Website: macys
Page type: customer-info-address
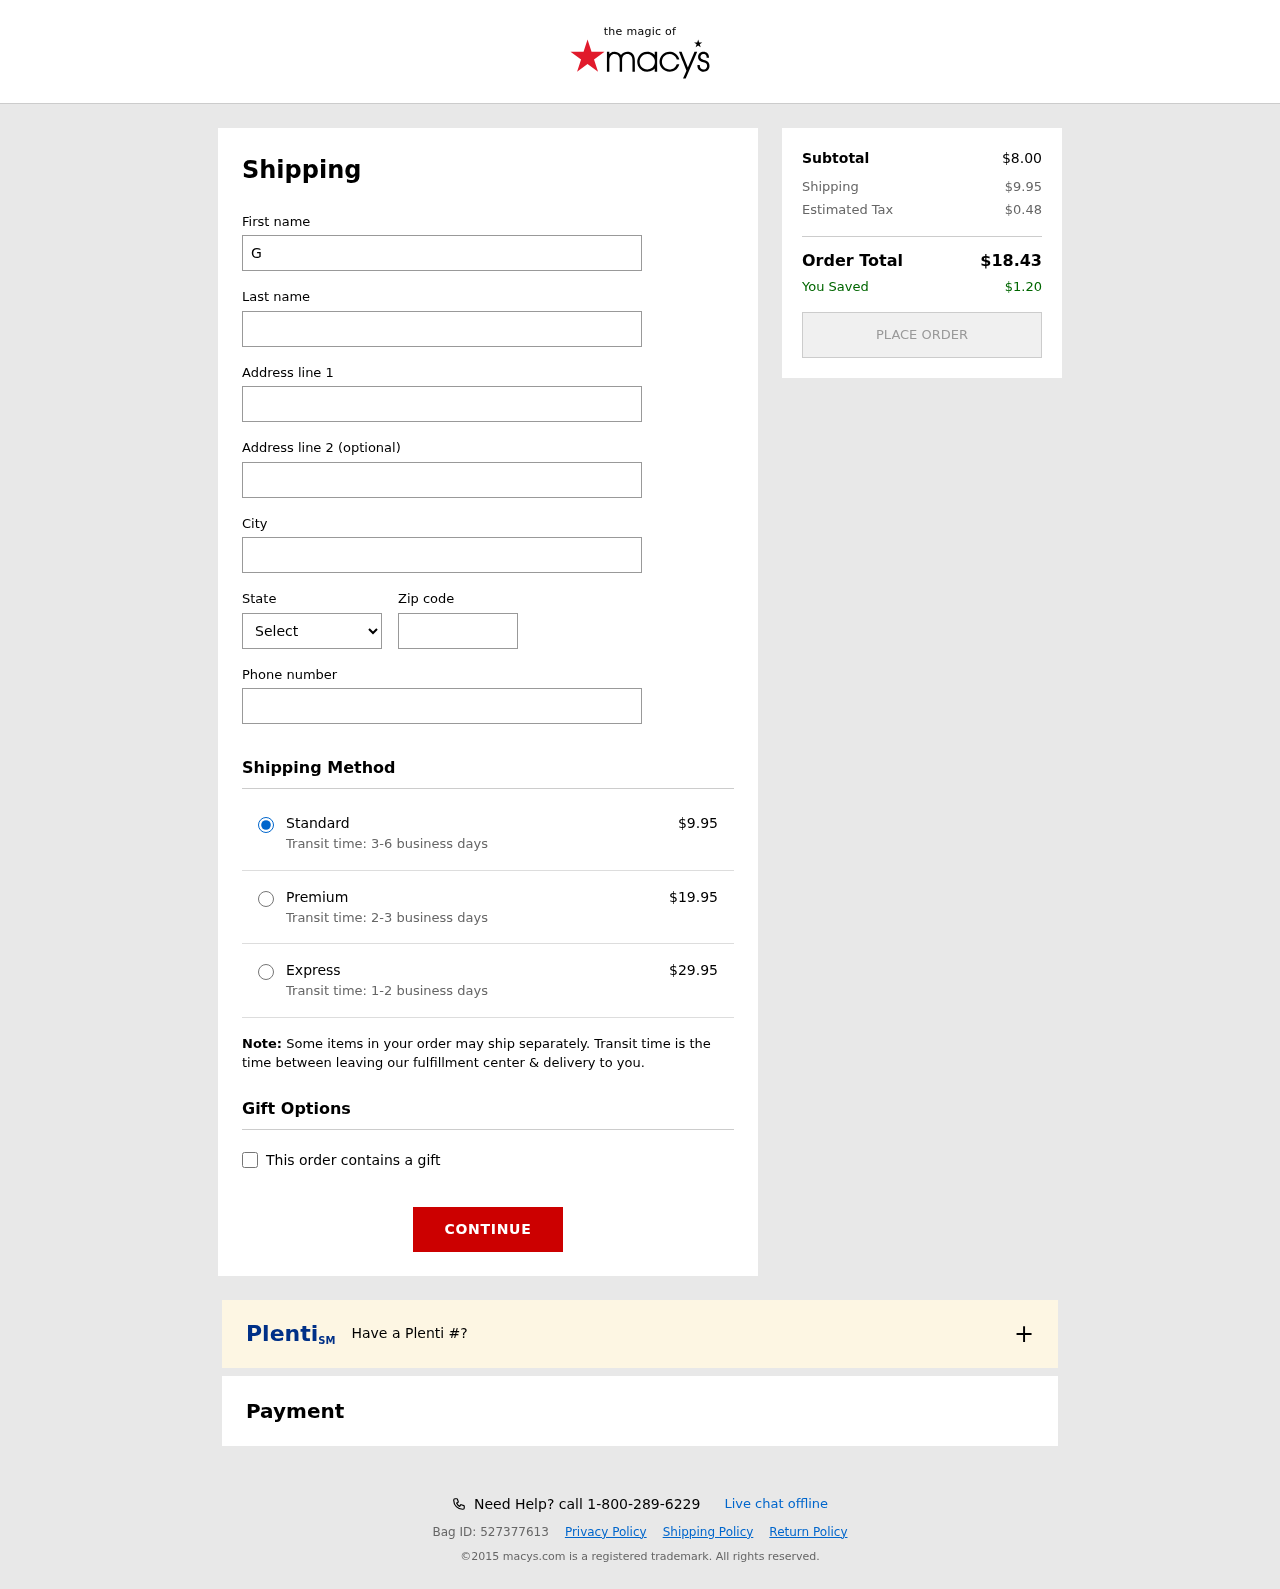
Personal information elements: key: PII_CITY
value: Port Saraberg
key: PII_FIRSTNAME
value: Gina
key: PII_LASTNAME
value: Woods
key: PII_PHONE
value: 9459094027
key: PII_POSTCODE
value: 83495
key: PII_STATE_ABBR
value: UT
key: PII_STREET
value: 891 Flynn Land Apt. 609
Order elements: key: ORDER_SHIPPING_COST
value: $9.95
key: ORDER_SHIPPING_COST_PREMIUM
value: $19.95
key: ORDER_SHIPPING_COST_EXPRESS
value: $29.95
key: ORDER_SUBTOTAL
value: $8.00
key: ORDER_TAX
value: $0.48
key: ORDER_TOTAL
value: $18.43
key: ORDER_SAVINGS
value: $1.20